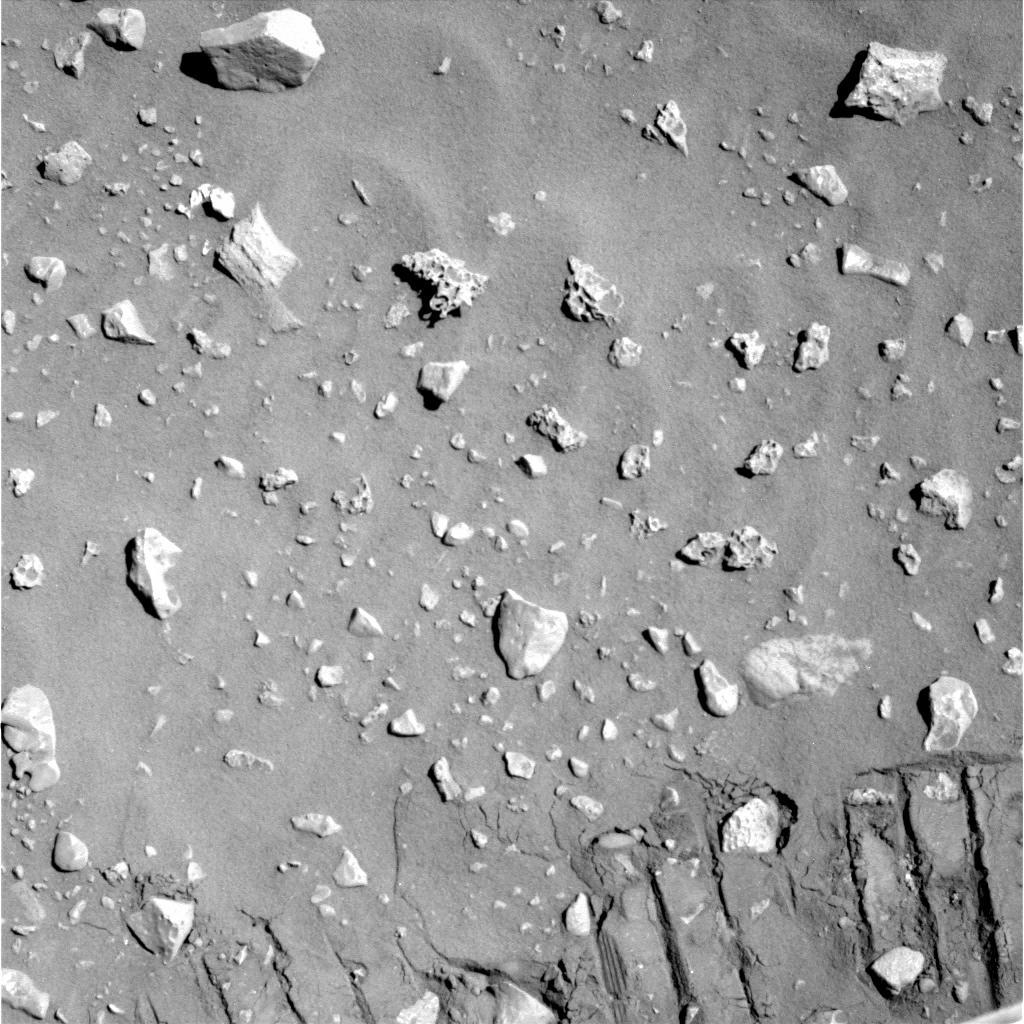
Terrain classes present: Gravel / Sand / Soil, Rock, Shadow, Track